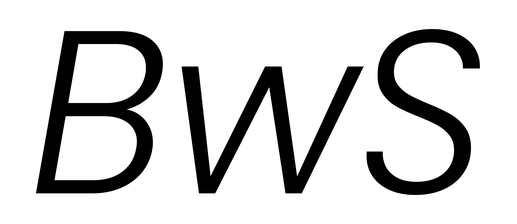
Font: Poppins-LightItalic